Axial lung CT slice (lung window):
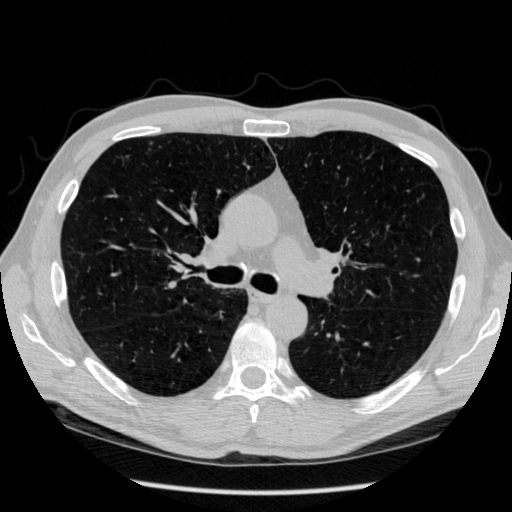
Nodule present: no